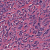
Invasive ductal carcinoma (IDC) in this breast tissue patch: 1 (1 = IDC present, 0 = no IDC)